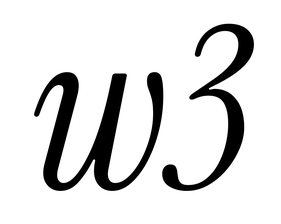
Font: InstrumentSerif-Italic